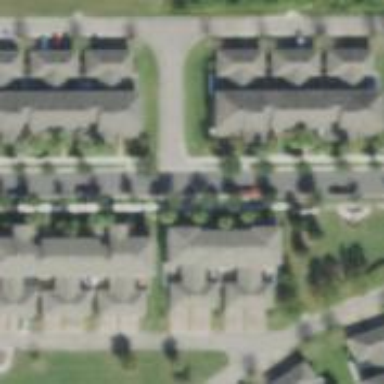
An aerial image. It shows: Alley classified as service road.